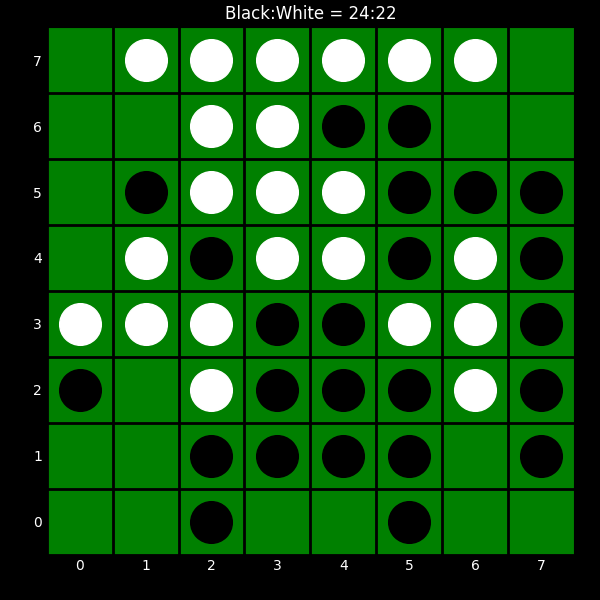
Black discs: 24
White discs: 22